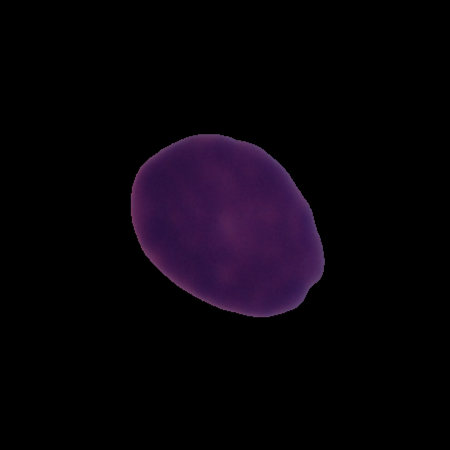
Label: cancer